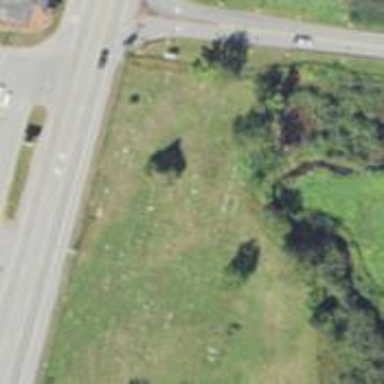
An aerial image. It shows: Cemetery.